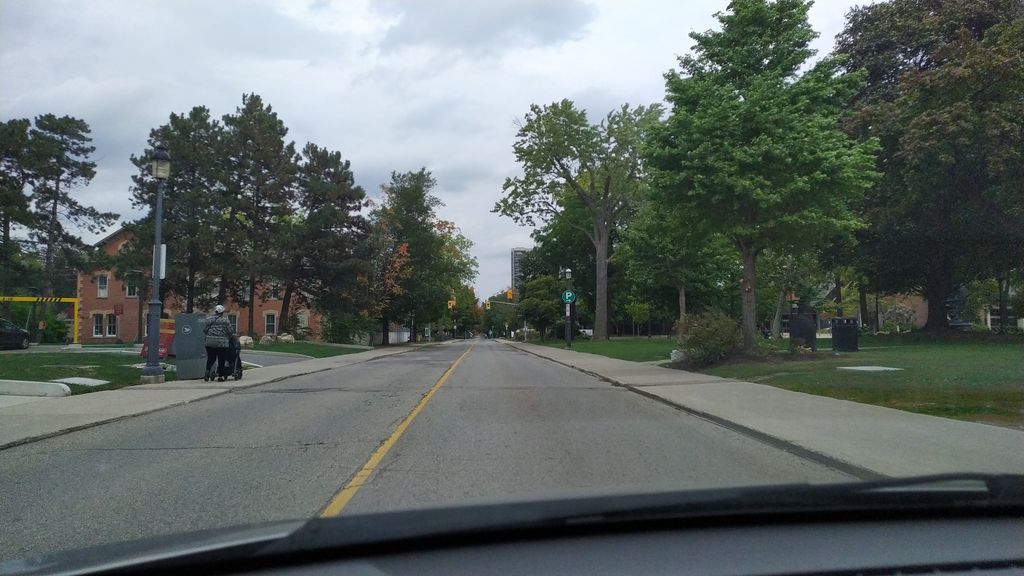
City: kitchener-waterloo